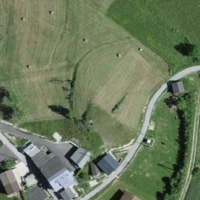
EUNIS habitat code: 24
Species observed at this site:
Lanius collurio
Jynx torquilla
Lullula arborea